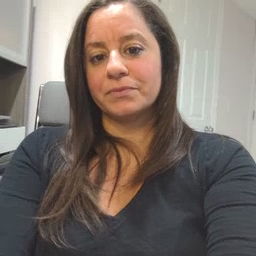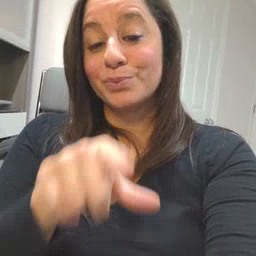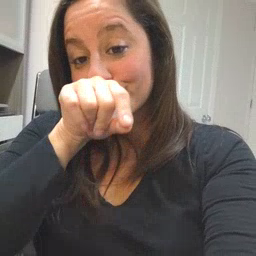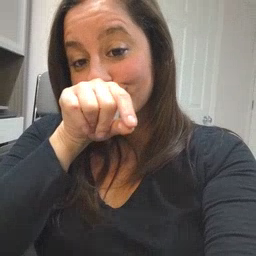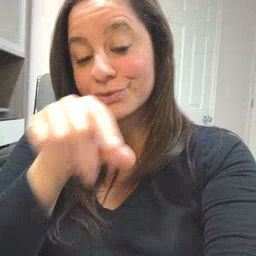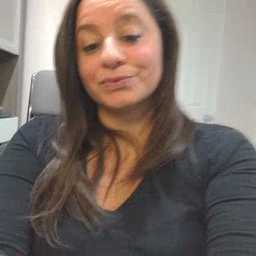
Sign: bird